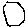
Label: hexagon